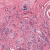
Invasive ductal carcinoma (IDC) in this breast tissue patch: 1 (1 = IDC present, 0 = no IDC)